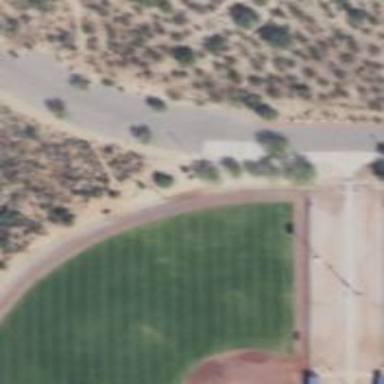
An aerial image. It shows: Baseball pitch for leisure land activities.